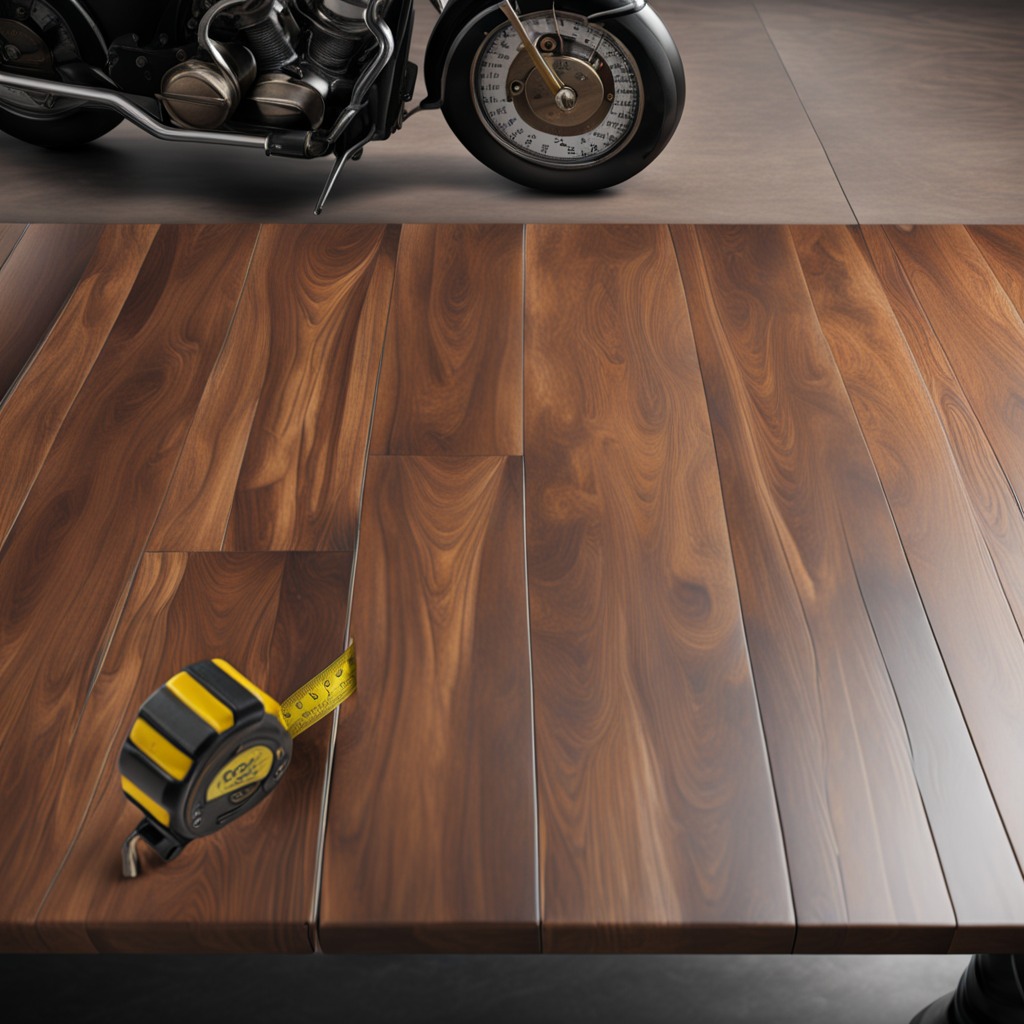
A measuring tape is lying on the table in the vintage motorcycle garage.